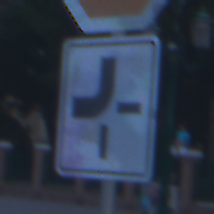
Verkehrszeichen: VerlaufVorfahrtsstrasse2
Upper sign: Stop
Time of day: Dawn
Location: Outdoor (Urban)
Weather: PartlyCloudy
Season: NotSpecified
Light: Natural